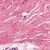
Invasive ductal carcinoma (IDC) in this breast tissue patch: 0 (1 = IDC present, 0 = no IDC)